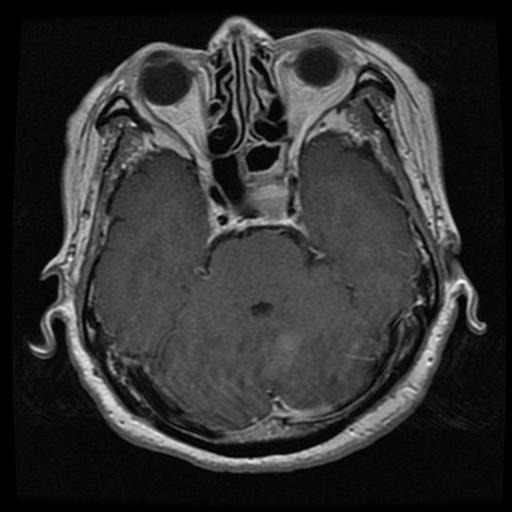
Label: pituitary